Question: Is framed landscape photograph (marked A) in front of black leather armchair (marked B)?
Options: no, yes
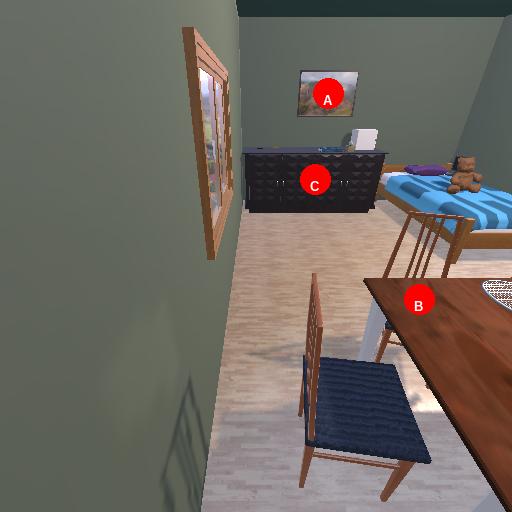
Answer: no